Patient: sex M, age 46
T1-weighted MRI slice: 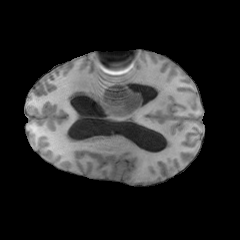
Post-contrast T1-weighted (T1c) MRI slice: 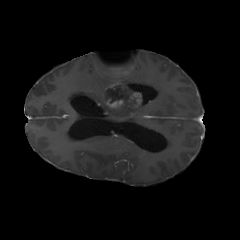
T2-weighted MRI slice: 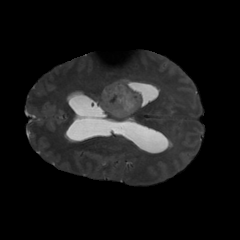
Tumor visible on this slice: yes
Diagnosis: Glioblastoma, IDH-wildtype
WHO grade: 4